Question: I have a collection view inside of a UIView. I need to have the collection view communicate to the UIView the height it should be depending on the amount of content inside the collection view.

I need to then let this UiView (white box) know how tall it should be. I believe I did this part correctly in my setup function, but I'm not certain (I'm new to coding).
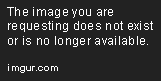
Answer: > I need to have the collection view communicate to the UIView the height it should be depending on the amount of content inside the collection view
That height is the layout's 'collectionViewContentSize' height. But note that this height can grow beyond the size of the window, since this is a scroll view - the whole point is that the size of the content can be greater than the size of the collection view. Thus it might be better to ask yourself you think you need to do this.